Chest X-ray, PA view. Patient: 31 years old, sex F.
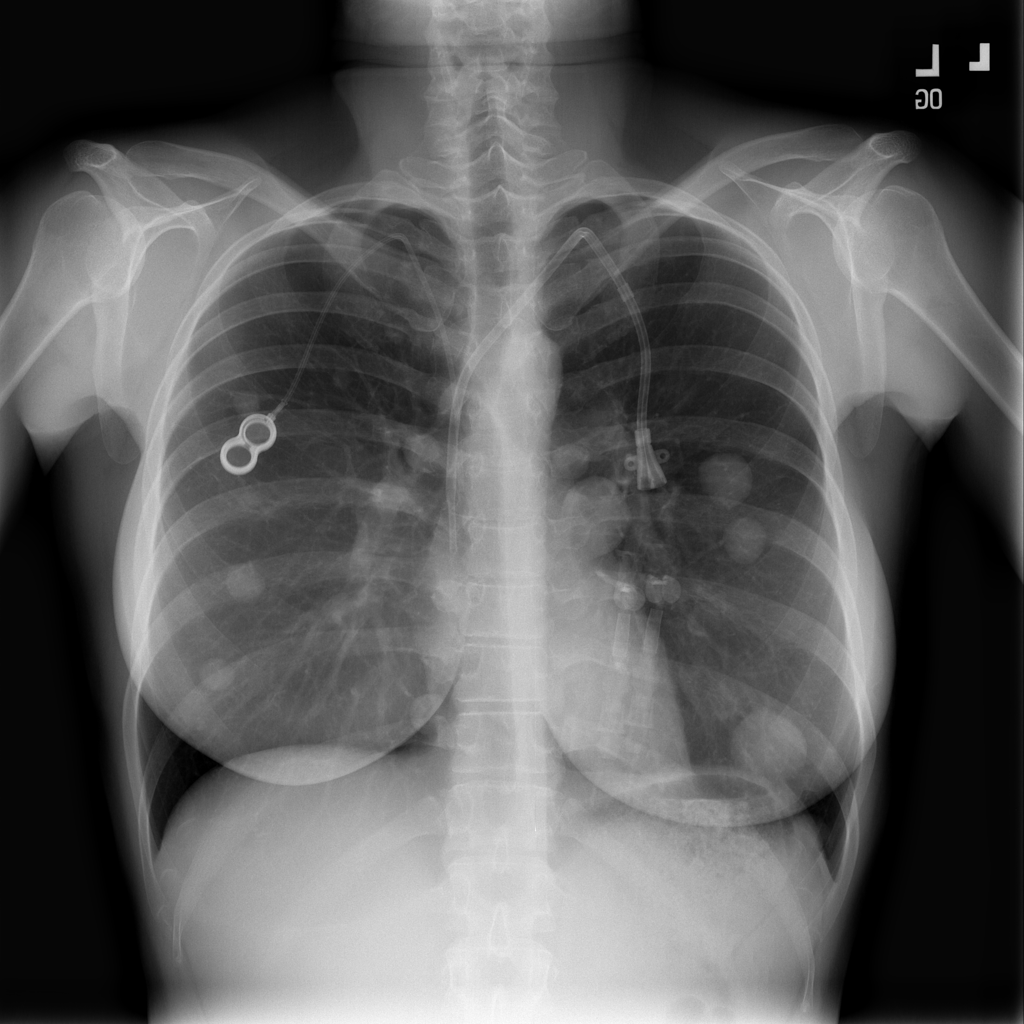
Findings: Infiltration, Nodule